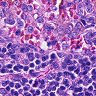
Metastatic tissue present: no